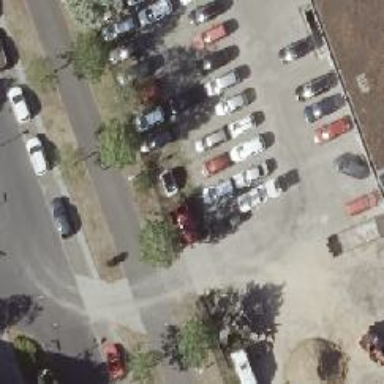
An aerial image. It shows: Car shop.